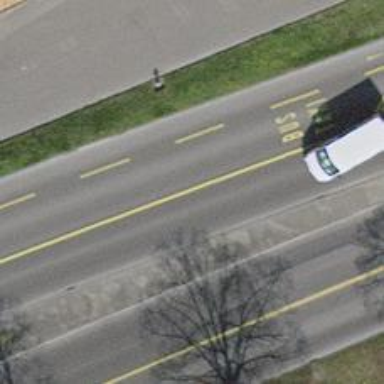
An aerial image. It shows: Asphalt road with separate sidewalk. The road is primary highway with designated bus lane on the right side.